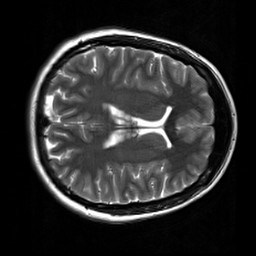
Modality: T2w
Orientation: axial
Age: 23
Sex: female
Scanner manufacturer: siemens
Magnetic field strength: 3 T
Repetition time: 7 s
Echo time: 0.09 s